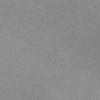
Label: dusty